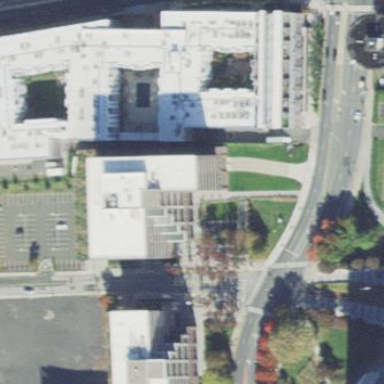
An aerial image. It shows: Part of building is shown in the image.